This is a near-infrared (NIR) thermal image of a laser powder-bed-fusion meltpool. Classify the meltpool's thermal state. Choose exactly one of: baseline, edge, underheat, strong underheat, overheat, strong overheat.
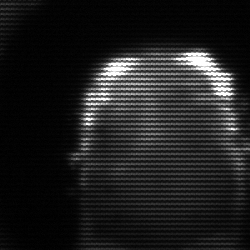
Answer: baseline